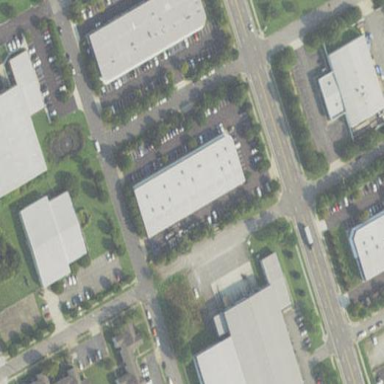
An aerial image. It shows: Industrial building.